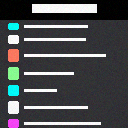
Screen state: on